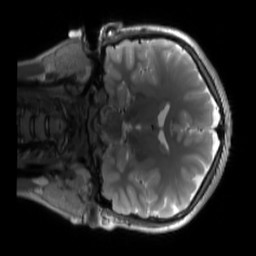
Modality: T2w
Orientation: coronal
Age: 20
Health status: ill
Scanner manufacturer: siemens
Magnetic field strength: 3 T
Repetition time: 2.8 s
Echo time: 0.326 s